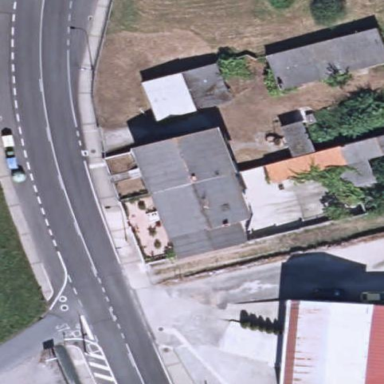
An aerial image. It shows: Simple house.